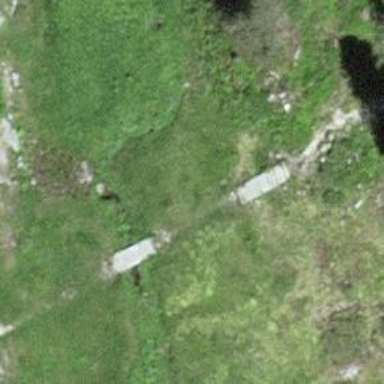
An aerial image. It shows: Path.